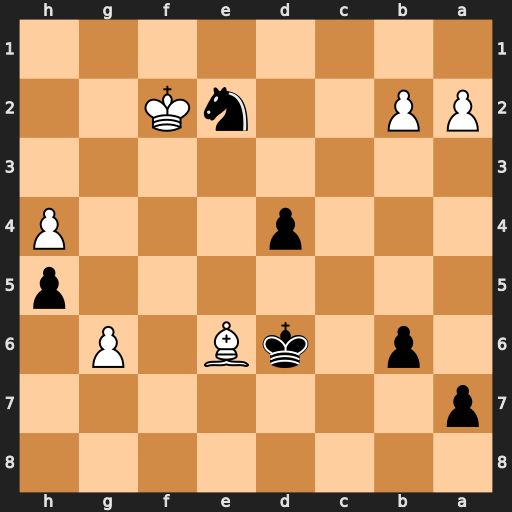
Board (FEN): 8/p7/1p1kB1P1/7p/3p3P/8/PP2nK2/8
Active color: b
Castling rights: -
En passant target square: -
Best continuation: Kxe6 g7 Kf7 g8=Q+ Kxg8